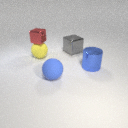
large yellow rubber sphere to the left of large gray metal cube